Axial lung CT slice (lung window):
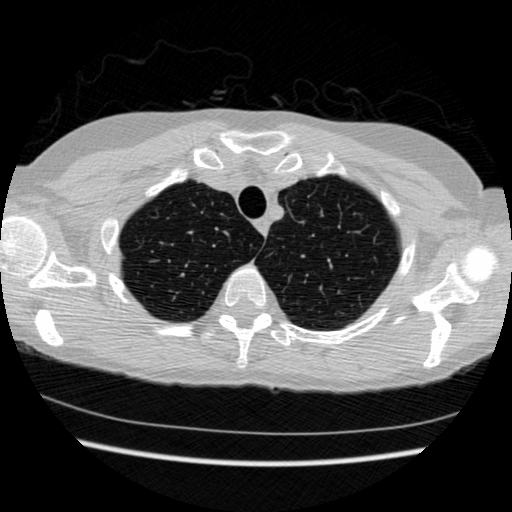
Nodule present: no